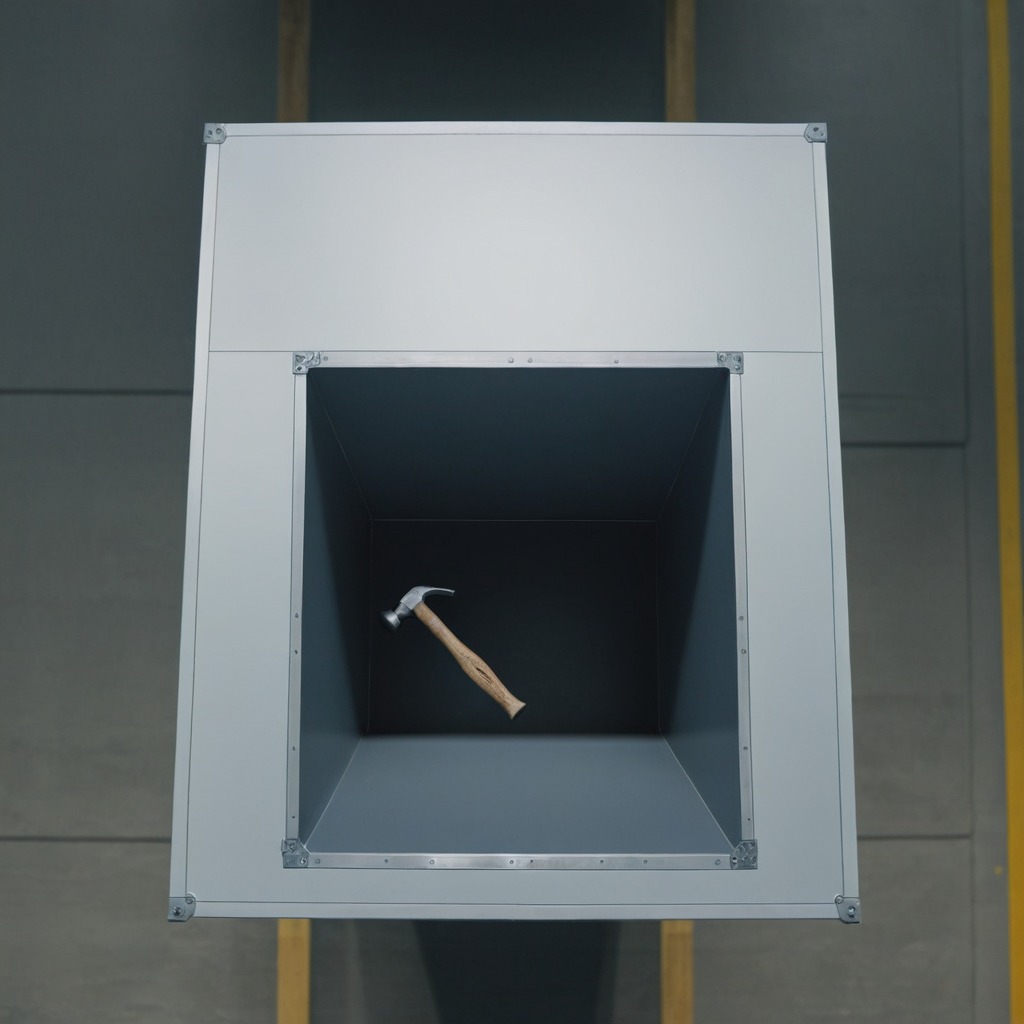
A hammer is lying on the toolbox surface.